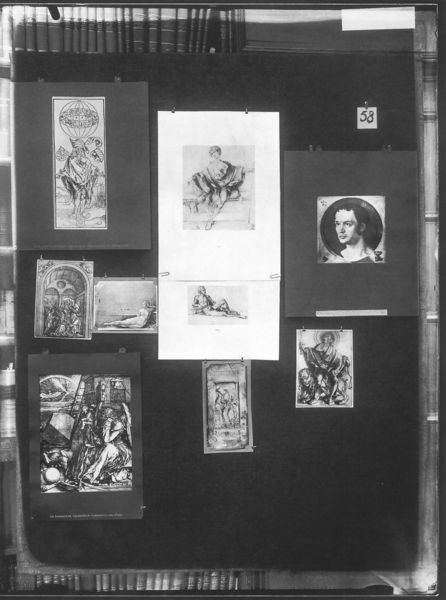
Titel: Mnemosyne (Bilderatlas, Fotos der Tafeln)
Künstler: Aby Warburg
Institution: London, The Warburg Institute Archive ©
Schlagwörter: dunkel, kopf, mann, sitzen, hell, schwarz, weiss, zeichnung, malerei, rahmen, portrait, porträt, bilder, bücher, fotos, bogen, tafel, zahlen, collage, foto, fotografie, zettel, medaillon, rechteck, schwarz-weiß, stich, kollage, ausstellung, ziffer, dürer, porträit, stiche, aufnahme, weberei, drucke, vergleich, katalog, albrecht, atlas, warburg, kupferstiche, abbilder, aby warburg, waburg, aby, mnemosyne, pinnwand, reproduktionen, bücherrücken, mnemosyneatlas, 58, pinwand, ¨bilderatlas, achtundfünfzig, stebilder